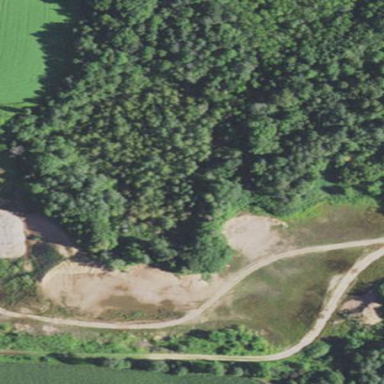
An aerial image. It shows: Quarry area.